Chest X-ray. View position: PA
Patient age: 24
Patient sex: M
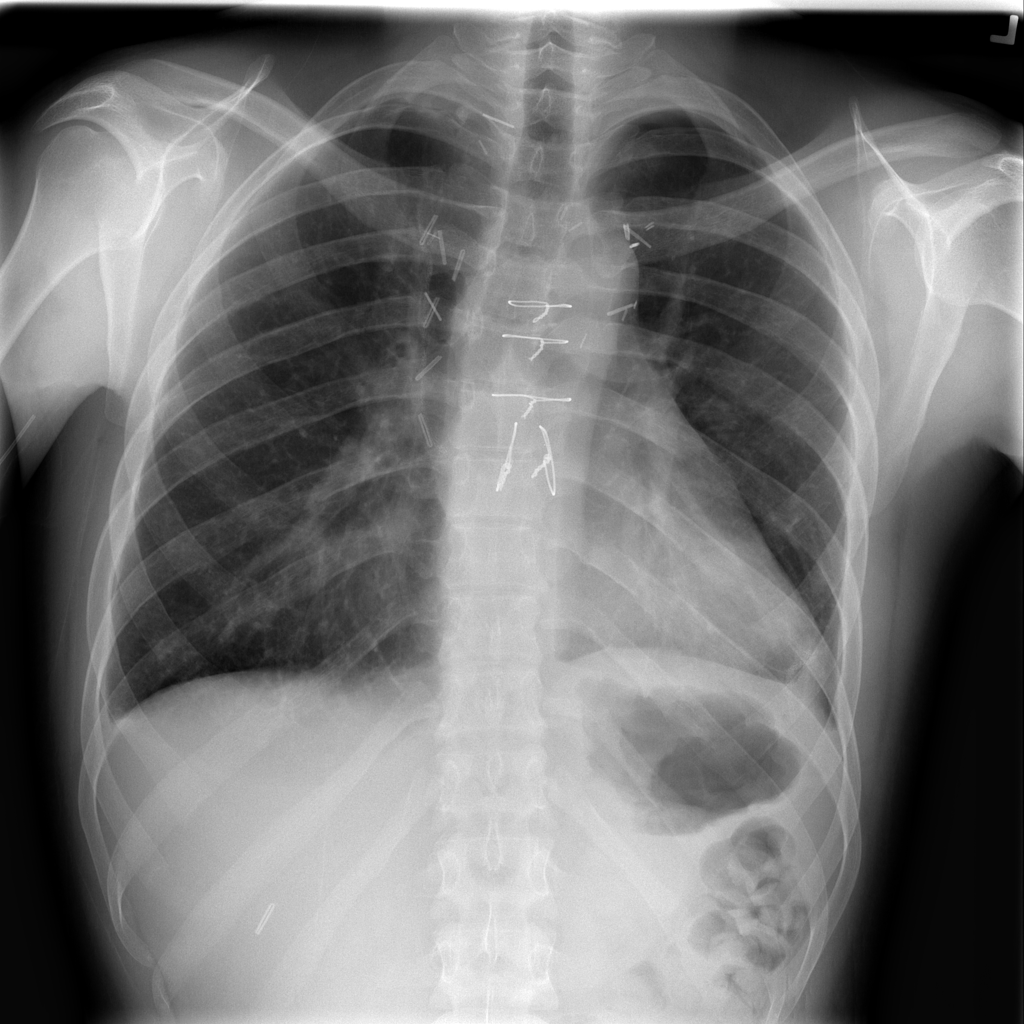
Finding: Pneumothorax